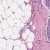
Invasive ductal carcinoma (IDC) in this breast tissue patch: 1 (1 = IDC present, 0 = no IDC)